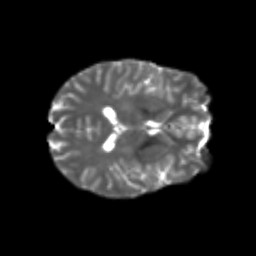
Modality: T2w
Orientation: axial
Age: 20
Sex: female
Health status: healthy
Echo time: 0.074 s